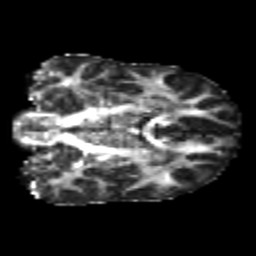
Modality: FA
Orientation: coronal
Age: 22
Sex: male
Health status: healthy
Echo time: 0.074 s